Question: The picture shows the balloon popping problem. You need to pop all the balloons in a certain order. The reward for popping a red balloon is the product of itself and the value on the balloons to the left and right. The reward for popping a gold balloon is doubled, and the reward for popping a black balloon becomes negative. If there is no balloon on the left or right, multiply the value by 1. You only need to find the maximum reward and keep only the final value
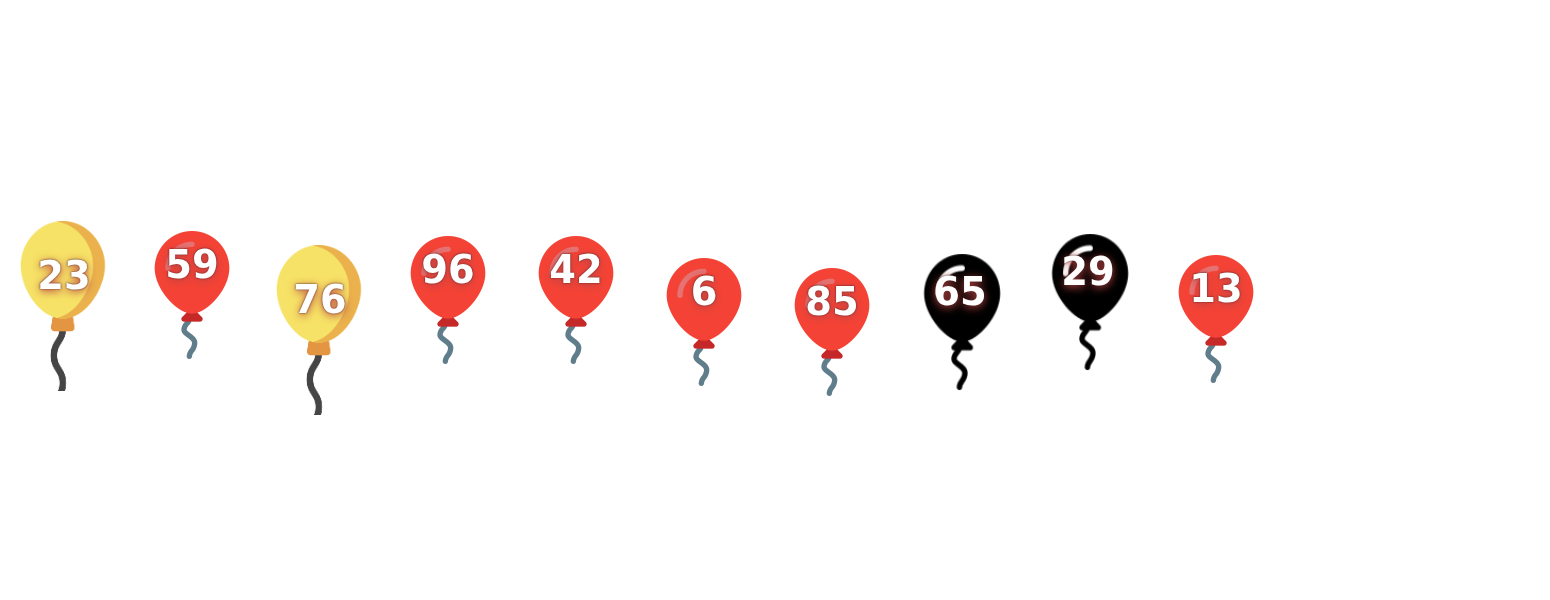
Answer: 2213286